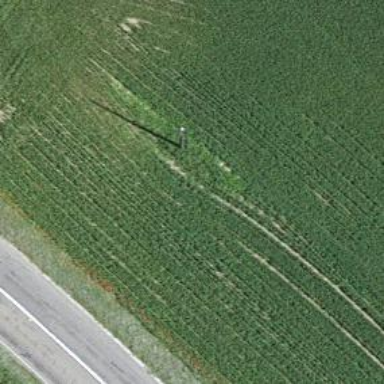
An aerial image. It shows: Bus stop along the road.